Interaction volume radius: 5 \u00c5
Interaction volume height: 15 \u00c5
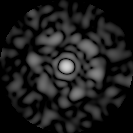
Disorder parameter: 0.8381